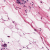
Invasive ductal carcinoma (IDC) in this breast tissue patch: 0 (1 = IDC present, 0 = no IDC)